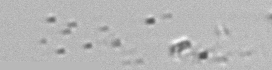
Label: Phaeocystis_debris